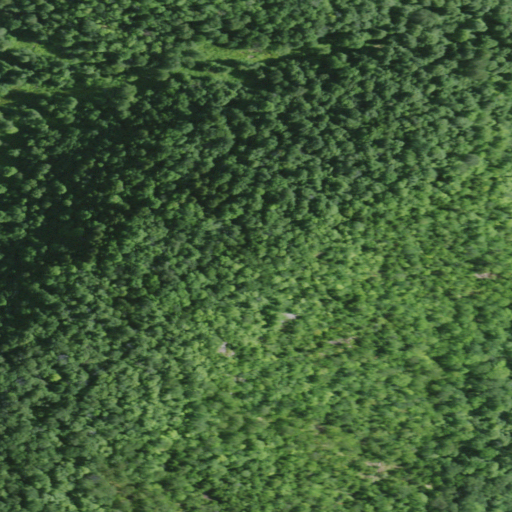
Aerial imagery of mountain in New York named Eagle Mountain containing deciduous forest, mixed forest, and evergreen forest